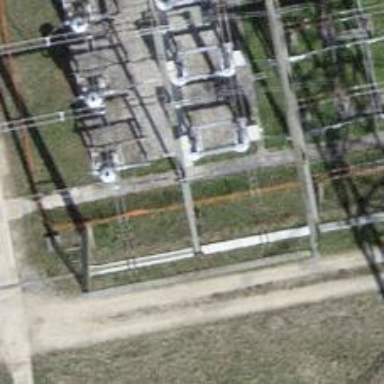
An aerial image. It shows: Insulator used in power systems.